Question: I'have a Simple Spring Web Project and I'm not using pom.xml (Maven). I'm getting these errors and even though I have looked everywhere. If you need more code to identify the problems, I could provide them. By the way I'm using Tomcat 7. Thanks.
I added slf4J, Jboss-Logging, Hibernate-Jpa and some other libraries and I updated my library picture, too. Now, I'm getting this error which I had in the previous version of my log.
My Log (Updated):
'''
Tem 15, 2014 11:23:17 AM org.apache.catalina.core.AprLifecycleListener init
INFO: The APR based Apache Tomcat Native library which allows optimal performance in production environments was not found on the java.library.path: C:\Program Files (x86)\Java\jdk1.7.0_60\bin;C:\windows\Sun\Java\bin;C:\windows\system32;C:\windows;C:\Program Files (x86)\EasyPHP-DevServer-14.1VC11\binaries\php\php_runningversion;C:\Program Files (x86)\IBM\RationalSDLC\common;C:\Program Files (x86)\Seagate Software\NOTES\;C:\Program Files (x86)\Seagate Software\NOTES\DATA\;C:\windows\system32;C:\windows;C:\windows\System32\Wbem;C:\windows\System32\WindowsPowerShell\v1.0\;C:\Program Files (x86)\Common Files\Siemens\System;C:\Program Files (x86)\HiPath 4000 Expert Access\;C:\Program Files\OpenVPN\bin;C:\Program Files (x86)\IBM\RationalSDLC\ClearCase\bin;C:\Program Files (x86)\IBM\gsk8\lib;C:\Program Files (x86)\IBM\gsk8\bin;C:\Program Files (x86)\apache-maven-3.1.1\bin;C:\Program Files (x86)\gradle-1.12\bin;C:\mongodb\bin;C:\Program Files (x86)\MySQL\MySQL Utilities 1.4.3\;C:\Program Files (x86)\MySQL\MySQL Utilities 1.4.3\Doctrine extensions for PHP\;.
Tem 15, 2014 11:23:17 AM org.apache.coyote.AbstractProtocol init
INFO: Initializing ProtocolHandler ["http-bio-8080"]
Tem 15, 2014 11:23:17 AM org.apache.coyote.AbstractProtocol init
INFO: Initializing ProtocolHandler ["ajp-bio-8009"]
Tem 15, 2014 11:23:17 AM org.apache.catalina.startup.Catalina load
INFO: Initialization processed in 731 ms
Tem 15, 2014 11:23:17 AM org.apache.catalina.core.StandardService startInternal
INFO: Starting service Catalina
Tem 15, 2014 11:23:17 AM org.apache.catalina.core.StandardEngine startInternal
INFO: Starting Servlet Engine: Apache Tomcat/7.0.54
Tem 15, 2014 11:23:18 AM org.apache.catalina.util.SessionIdGenerator createSecureRandom
INFO: Creation of SecureRandom instance for session ID generation using [SHA1PRNG] took [209] milliseconds.
Tem 15, 2014 11:23:18 AM org.apache.catalina.startup.HostConfig deployDescriptor
INFO: Deploying configuration descriptor C:\Users\serhat.can\Documents\workspace-spring2\.metadata\.plugins\org.eclipse.wst.server.core\tmp1\conf\Catalina\localhost\Spring3MVC.xml
Tem 15, 2014 11:23:18 AM org.apache.catalina.startup.SetContextPropertiesRule begin
WARNING: [SetContextPropertiesRule]{Context} Setting property 'source' to 'org.eclipse.jst.jee.server:Spring3MVC' did not find a matching property.
Tem 15, 2014 11:23:18 AM org.apache.catalina.loader.WebappClassLoader validateJarFile
INFO: validateJarFile(C:\Users\serhat.can\Documents\workspace-spring2\.metadata\.plugins\org.eclipse.wst.server.core\tmp1\wtpwebapps\Spring3MVC\WEB-INF\lib\servlet-api-2.5.jar) - jar not loaded. See Servlet Spec 3.0, section 10.7.2. Offending class: javax/servlet/Servlet.class
Tem 15, 2014 11:23:21 AM org.apache.catalina.core.ApplicationContext log
INFO: No Spring WebApplicationInitializer types detected on classpath
Tem 15, 2014 11:23:21 AM org.apache.catalina.core.ApplicationContext log
INFO: Initializing Spring root WebApplicationContext
Tem 15, 2014 11:23:23 AM org.apache.catalina.core.StandardContext listenerStart
SEVERE: Exception sending context initialized event to listener instance of class org.springframework.web.context.ContextLoaderListener
org.springframework.beans.factory.BeanCreationException: Error creating bean with name 'org.springframework.dao.annotation.PersistenceExceptionTranslationPostProcessor#0' defined in ServletContext resource [/WEB-INF/contexts/application-context.xml]: Initialization of bean failed; nested exception is org.springframework.beans.factory.BeanCreationException: Error creating bean with name 'emf' defined in ServletContext resource [/WEB-INF/contexts/application-context.xml]: Invocation of init method failed; nested exception is java.lang.IllegalStateException: PersistenceProvider [org.hibernate.ejb.HibernatePersistence@e819e9] did not return an EntityManagerFactory for name 'spitterPU'
at org.springframework.beans.factory.support.AbstractAutowireCapableBeanFactory.doCreateBean(AbstractAutowireCapableBeanFactory.java:529)
at org.springframework.beans.factory.support.AbstractAutowireCapableBeanFactory.createBean(AbstractAutowireCapableBeanFactory.java:458)
at org.springframework.beans.factory.support.AbstractBeanFactory$1.getObject(AbstractBeanFactory.java:295)
at org.springframework.beans.factory.support.DefaultSingletonBeanRegistry.getSingleton(DefaultSingletonBeanRegistry.java:223)
at org.springframework.beans.factory.support.AbstractBeanFactory.doGetBean(AbstractBeanFactory.java:292)
at org.springframework.beans.factory.support.AbstractBeanFactory.getBean(AbstractBeanFactory.java:198)
at org.springframework.context.support.AbstractApplicationContext.registerBeanPostProcessors(AbstractApplicationContext.java:741)
at org.springframework.context.support.AbstractApplicationContext.refresh(AbstractApplicationContext.java:464)
at org.springframework.web.context.ContextLoader.configureAndRefreshWebApplicationContext(ContextLoader.java:389)
at org.springframework.web.context.ContextLoader.initWebApplicationContext(ContextLoader.java:294)
at org.springframework.web.context.ContextLoaderListener.contextInitialized(ContextLoaderListener.java:112)
at org.apache.catalina.core.StandardContext.listenerStart(StandardContext.java:4973)
at org.apache.catalina.core.StandardContext.startInternal(StandardContext.java:5467)
at org.apache.catalina.util.LifecycleBase.start(LifecycleBase.java:150)
at org.apache.catalina.core.ContainerBase.addChildInternal(ContainerBase.java:901)
at org.apache.catalina.core.ContainerBase.addChild(ContainerBase.java:877)
at org.apache.catalina.core.StandardHost.addChild(StandardHost.java:632)
at org.apache.catalina.startup.HostConfig.deployDescriptor(HostConfig.java:672)
at org.apache.catalina.startup.HostConfig$DeployDescriptor.run(HostConfig.java:1862)
at java.util.concurrent.Executors$RunnableAdapter.call(Executors.java:471)
at java.util.concurrent.FutureTask.run(FutureTask.java:262)
at java.util.concurrent.ThreadPoolExecutor.runWorker(ThreadPoolExecutor.java:1145)
at java.util.concurrent.ThreadPoolExecutor$Worker.run(ThreadPoolExecutor.java:615)
at java.lang.Thread.run(Thread.java:745)
Caused by: org.springframework.beans.factory.BeanCreationException: Error creating bean with name 'emf' defined in ServletContext resource [/WEB-INF/contexts/application-context.xml]: Invocation of init method failed; nested exception is java.lang.IllegalStateException: PersistenceProvider [org.hibernate.ejb.HibernatePersistence@e819e9] did not return an EntityManagerFactory for name 'spitterPU'
at org.springframework.beans.factory.support.AbstractAutowireCapableBeanFactory.initializeBean(AbstractAutowireCapableBeanFactory.java:1482)
at org.springframework.beans.factory.support.AbstractAutowireCapableBeanFactory.doCreateBean(AbstractAutowireCapableBeanFactory.java:521)
at org.springframework.beans.factory.support.AbstractAutowireCapableBeanFactory.createBean(AbstractAutowireCapableBeanFactory.java:458)
at org.springframework.beans.factory.support.AbstractBeanFactory$1.getObject(AbstractBeanFactory.java:295)
at org.springframework.beans.factory.support.DefaultSingletonBeanRegistry.getSingleton(DefaultSingletonBeanRegistry.java:223)
at org.springframework.beans.factory.support.AbstractBeanFactory.doGetBean(AbstractBeanFactory.java:292)
at org.springframework.beans.factory.support.AbstractBeanFactory.getBean(AbstractBeanFactory.java:198)
at org.springframework.beans.factory.support.DefaultListableBeanFactory.getBeansOfType(DefaultListableBeanFactory.java:439)
at org.springframework.beans.factory.BeanFactoryUtils.beansOfTypeIncludingAncestors(BeanFactoryUtils.java:277)
at org.springframework.dao.support.PersistenceExceptionTranslationInterceptor.detectPersistenceExceptionTranslators(PersistenceExceptionTranslationInterceptor.java:139)
at org.springframework.dao.support.PersistenceExceptionTranslationInterceptor.<init>(PersistenceExceptionTranslationInterceptor.java:79)
at org.springframework.dao.annotation.PersistenceExceptionTranslationAdvisor.<init>(PersistenceExceptionTranslationAdvisor.java:71)
at org.springframework.dao.annotation.PersistenceExceptionTranslationPostProcessor.setBeanFactory(PersistenceExceptionTranslationPostProcessor.java:85)
at org.springframework.beans.factory.support.AbstractAutowireCapableBeanFactory.invokeAwareMethods(AbstractAutowireCapableBeanFactory.java:1502)
at org.springframework.beans.factory.support.AbstractAutowireCapableBeanFactory.initializeBean(AbstractAutowireCapableBeanFactory.java:1470)
at org.springframework.beans.factory.support.AbstractAutowireCapableBeanFactory.doCreateBean(AbstractAutowireCapableBeanFactory.java:521)
... 23 more
Caused by: java.lang.IllegalStateException: PersistenceProvider [org.hibernate.ejb.HibernatePersistence@e819e9] did not return an EntityManagerFactory for name 'spitterPU'
at org.springframework.orm.jpa.LocalEntityManagerFactoryBean.createNativeEntityManagerFactory(LocalEntityManagerFactoryBean.java:86)
at org.springframework.orm.jpa.AbstractEntityManagerFactoryBean.afterPropertiesSet(AbstractEntityManagerFactoryBean.java:310)
at org.springframework.beans.factory.support.AbstractAutowireCapableBeanFactory.invokeInitMethods(AbstractAutowireCapableBeanFactory.java:1541)
at org.springframework.beans.factory.support.AbstractAutowireCapableBeanFactory.initializeBean(AbstractAutowireCapableBeanFactory.java:1479)
... 38 more
Tem 15, 2014 11:23:23 AM org.apache.catalina.core.StandardContext startInternal
SEVERE: Error listenerStart
Tem 15, 2014 11:23:23 AM org.apache.catalina.core.StandardContext startInternal
SEVERE: Context [/Spring3MVC] startup failed due to previous errors
Tem 15, 2014 11:23:23 AM org.apache.catalina.core.ApplicationContext log
INFO: Closing Spring root WebApplicationContext
Tem 15, 2014 11:23:23 AM org.apache.catalina.startup.HostConfig deployDescriptor
INFO: Deployment of configuration descriptor C:\Users\serhat.can\Documents\workspace-spring2\.metadata\.plugins\org.eclipse.wst.server.core\tmp1\conf\Catalina\localhost\Spring3MVC.xml has finished in 4,920 ms
Tem 15, 2014 11:23:23 AM org.apache.coyote.AbstractProtocol start
INFO: Starting ProtocolHandler ["http-bio-8080"]
Tem 15, 2014 11:23:23 AM org.apache.coyote.AbstractProtocol start
INFO: Starting ProtocolHandler ["ajp-bio-8009"]
Tem 15, 2014 11:23:23 AM org.apache.catalina.startup.Catalina start
INFO: Server startup in 5632 ms
'''
My application-context.xml
'''
<?xml version="1.0" encoding="UTF-8"?>
<beans xmlns="http://www.springframework.org/schema/beans"
xmlns:xsi="http://www.w3.org/2001/XMLSchema-instance" xmlns:context="http://www.springframework.org/schema/context"
xmlns:tx="http://www.springframework.org/schema/tx"
xsi:schemaLocation="http://www.springframework.org/schema/beans
http://www.springframework.org/schema/beans/spring-beans.xsd
http://www.springframework.org/schema/context
http://www.springframework.org/schema/context/spring-context-3.0.xsd
http://www.springframework.org/schema/tx http://www.springframework.org/schema/tx/spring-tx-2.0.xsd
http://www.springframework.org/schema/aop http://www.springframework.org/schema/aop/spring-aop-2.0.xsd">
<!-- Root Context: defines shared resources visible to all other web components -->
<!-- Uncomment and add your base-package here: -->
<context:component-scan base-package="com.spitter.web" />
<!-- data source to connect mysql db -->
<bean name="dataSource"
class="org.springframework.jdbc.datasource.DriverManagerDataSource">
<property name="driverClassName" value="com.mysql.jdbc.Driver" />
<property name="url" value="jdbc:mysql://localhost:3306/spring_jpa" />
<property name="username" value="root" />
<property name="password" value="1q2w3e4r:!" />
</bean>
<bean id="jpaVendorAdapter"
class="org.springframework.orm.jpa.vendor.HibernateJpaVendorAdapter">
<property name="database" value="MYSQL" />
<property name="showSql" value="true" />
<property name="generateDdl" value="false" />
<property name="databasePlatform" value="org.hibernate.dialect.MySQL5Dialect" />
</bean>
<bean id="emf"
class="org.springframework.orm.jpa.LocalEntityManagerFactoryBean">
<property name="persistenceUnitName" value="spitterPU" />
<property name="jpaVendorAdapter" ref="jpaVendorAdapter" />
</bean>
<!-- why do we need this! -->
<bean
class="org.springframework.orm.jpa.support.PersistenceAnnotationBeanPostProcessor" />
<!-- why do we need this! -->
<bean
class="org.springframework.dao.annotation.PersistenceExceptionTranslationPostProcessor" />
<!-- why do we need this! -->
<bean id="transactionManager" class="org.springframework.orm.jpa.JpaTransactionManager">
<property name="entityManagerFactory" ref="emf" />
</bean>
<tx:annotation-driven transaction-manager="transactionManager" />
<!-- <tx:advice id="txAdvice" transaction-manager="transactionManager">
<tx:attributes> <tx:method name="add*" propagation="REQUIRED" /> <tx:method
name="*" propagation="SUPPORTS" read-only="true" /> </tx:attributes> </tx:advice>
<aop:config> <aop:advisor pointcut="execution(* *..SpitterService.*(..))"
advice-ref="txAdvice" /> </aop:config> -->
</beans>
'''
Here my libraries:

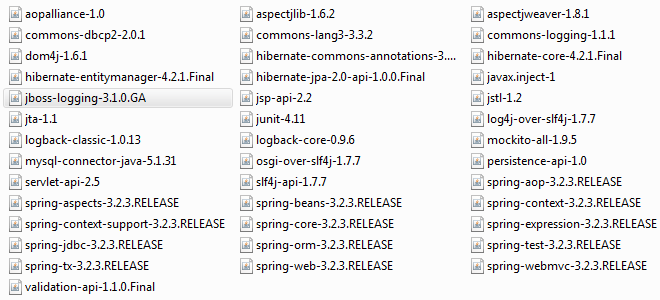
Answer: I added some jars and added more based on warning I get. Now, I have these error which I had before, too. I think this might be related with that I do not have a persistence.xml file. Yet, in another computer it works because application-context file includes all necessary information. Still it seems that I can not create a emf (Entity Manager). I changed my file's emf part as:
'''
<bean id="emf"
class="org.springframework.orm.jpa.LocalContainerEntityManagerFactoryBean">
<property name="dataSource" ref="dataSource" />
<property name="jpaVendorAdapter" ref="jpaVendorAdapter" />
<property name="packagesToScan" value="com.spitter.web.domain"></property>
</bean>
'''
Now, it works for helloWorld controller.